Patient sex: F
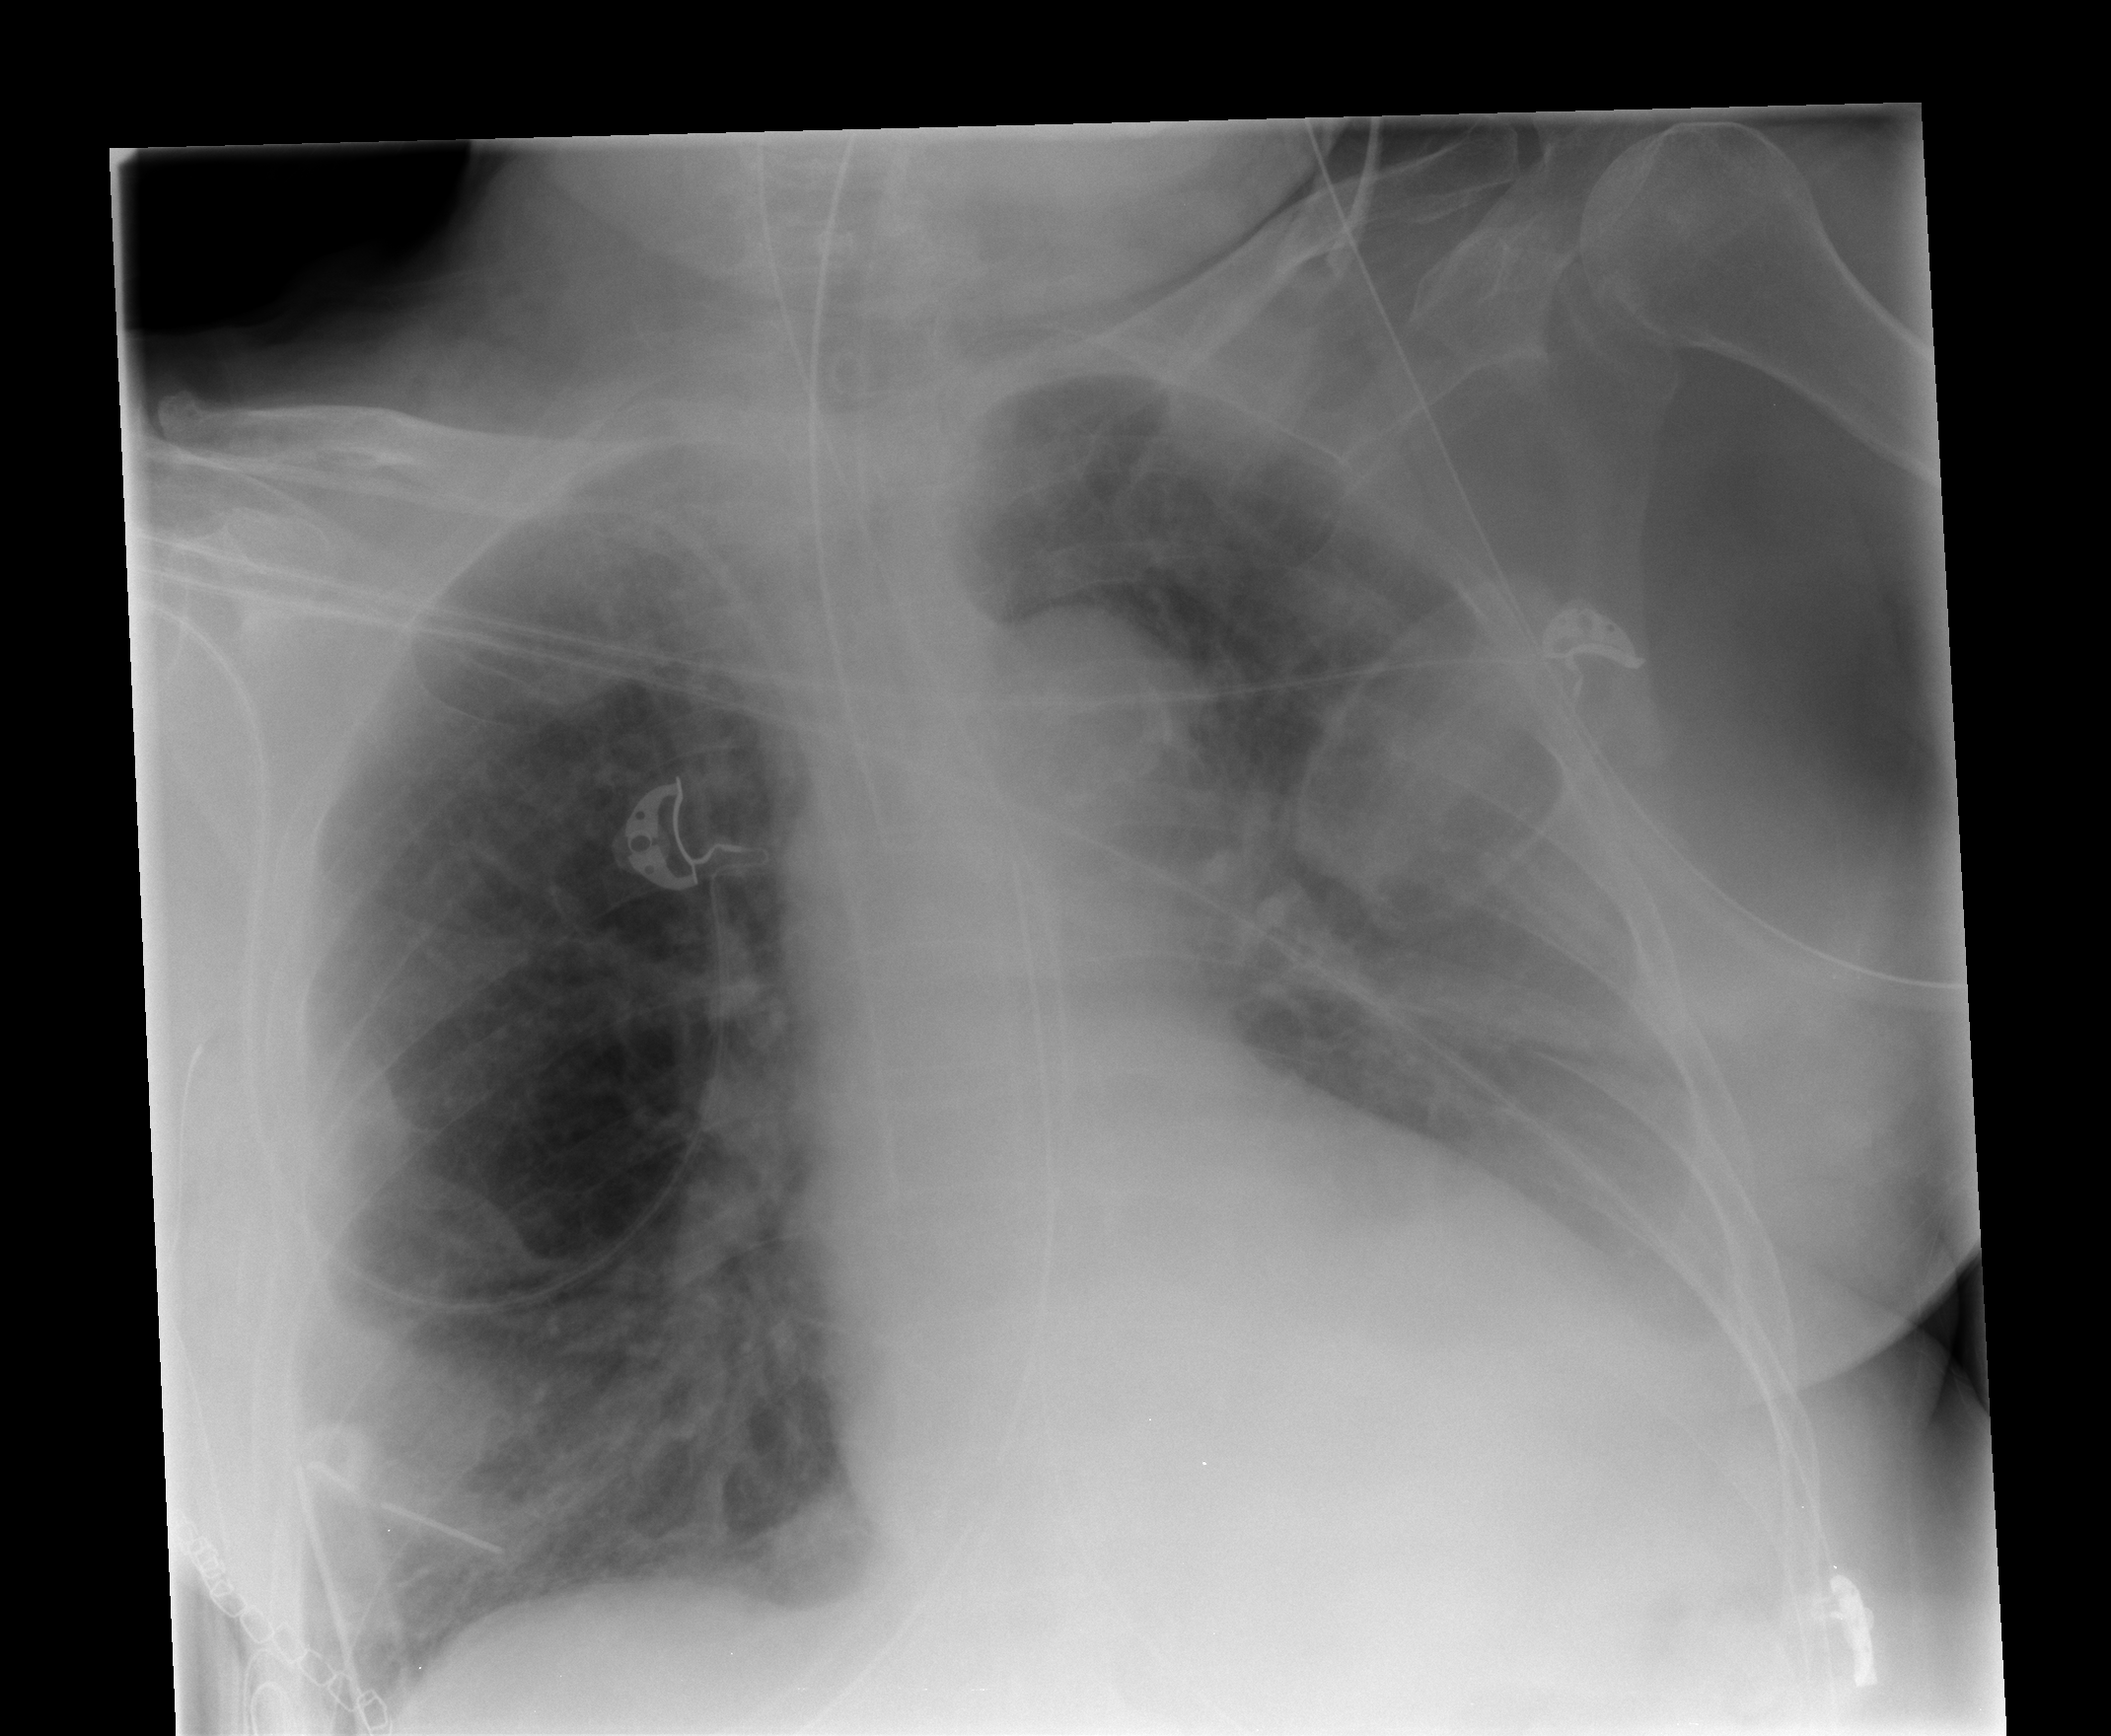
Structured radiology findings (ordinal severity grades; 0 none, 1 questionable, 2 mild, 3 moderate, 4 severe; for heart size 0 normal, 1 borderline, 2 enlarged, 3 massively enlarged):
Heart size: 0
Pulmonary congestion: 2
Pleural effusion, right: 0
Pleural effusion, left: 2
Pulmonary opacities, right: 1
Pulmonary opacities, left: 1
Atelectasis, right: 1
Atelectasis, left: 2